Field crop: tomato
Growth stage: 1
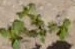
Species: portulaca